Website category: university
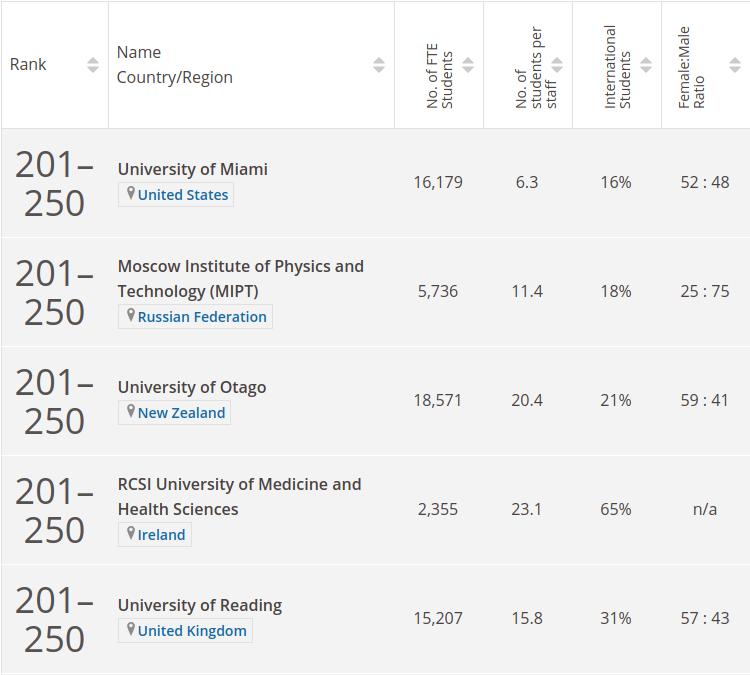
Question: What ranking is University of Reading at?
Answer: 201250

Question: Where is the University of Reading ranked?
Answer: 201250

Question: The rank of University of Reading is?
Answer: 201250

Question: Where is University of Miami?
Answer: United States

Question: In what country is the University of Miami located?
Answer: United States

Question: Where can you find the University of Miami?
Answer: United States

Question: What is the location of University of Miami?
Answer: United States

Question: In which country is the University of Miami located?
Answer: United States

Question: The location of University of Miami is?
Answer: United States

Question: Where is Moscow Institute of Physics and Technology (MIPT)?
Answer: Russian Federation

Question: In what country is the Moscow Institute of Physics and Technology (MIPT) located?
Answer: Russian Federation

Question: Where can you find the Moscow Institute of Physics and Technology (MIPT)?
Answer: Russian Federation

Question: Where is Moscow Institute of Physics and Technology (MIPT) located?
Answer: Russian Federation

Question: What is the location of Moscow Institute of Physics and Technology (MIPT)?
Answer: Russian Federation

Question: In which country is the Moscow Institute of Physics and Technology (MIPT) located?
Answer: Russian Federation

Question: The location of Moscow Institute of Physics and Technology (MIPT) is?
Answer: Russian Federation

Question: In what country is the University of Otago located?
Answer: New Zealand

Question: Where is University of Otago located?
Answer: New Zealand

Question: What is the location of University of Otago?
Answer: New Zealand

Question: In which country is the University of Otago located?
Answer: New Zealand

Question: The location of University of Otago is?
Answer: New Zealand

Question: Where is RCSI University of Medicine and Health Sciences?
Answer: Ireland

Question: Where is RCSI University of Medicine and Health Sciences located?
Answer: Ireland

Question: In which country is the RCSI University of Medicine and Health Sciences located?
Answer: Ireland

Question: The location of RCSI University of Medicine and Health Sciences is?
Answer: Ireland

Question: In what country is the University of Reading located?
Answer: United Kingdom

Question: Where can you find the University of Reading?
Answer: United Kingdom

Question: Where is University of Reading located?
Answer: United Kingdom

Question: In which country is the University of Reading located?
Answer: United Kingdom

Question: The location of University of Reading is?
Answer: United Kingdom

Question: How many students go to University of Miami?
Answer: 16,179

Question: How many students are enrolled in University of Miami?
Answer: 16,179

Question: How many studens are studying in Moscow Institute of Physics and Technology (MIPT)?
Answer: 5,736

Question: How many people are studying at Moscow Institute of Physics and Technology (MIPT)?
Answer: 5,736

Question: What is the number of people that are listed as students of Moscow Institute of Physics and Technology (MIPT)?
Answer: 5,736

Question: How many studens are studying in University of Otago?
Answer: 18,571

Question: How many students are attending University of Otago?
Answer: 18,571

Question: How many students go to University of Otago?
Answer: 18,571

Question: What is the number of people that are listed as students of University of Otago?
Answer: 18,571

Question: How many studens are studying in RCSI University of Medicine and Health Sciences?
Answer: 2,355

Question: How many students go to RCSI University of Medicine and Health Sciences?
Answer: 2,355

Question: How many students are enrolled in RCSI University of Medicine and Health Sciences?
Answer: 2,355

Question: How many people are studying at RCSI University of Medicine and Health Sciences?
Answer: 2,355

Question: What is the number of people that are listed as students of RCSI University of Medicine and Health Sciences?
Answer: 2,355

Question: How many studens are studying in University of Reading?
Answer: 15,207

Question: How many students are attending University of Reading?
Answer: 15,207

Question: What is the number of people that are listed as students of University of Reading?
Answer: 15,207

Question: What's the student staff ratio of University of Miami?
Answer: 6.3

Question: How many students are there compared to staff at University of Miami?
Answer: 6.3

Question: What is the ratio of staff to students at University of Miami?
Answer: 6.3

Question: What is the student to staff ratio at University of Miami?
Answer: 6.3

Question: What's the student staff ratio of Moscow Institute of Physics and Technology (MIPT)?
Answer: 11.4

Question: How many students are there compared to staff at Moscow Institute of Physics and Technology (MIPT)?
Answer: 11.4

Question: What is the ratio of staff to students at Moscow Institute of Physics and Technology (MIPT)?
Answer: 11.4

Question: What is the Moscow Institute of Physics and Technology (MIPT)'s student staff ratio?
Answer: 11.4

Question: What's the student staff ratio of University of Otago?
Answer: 20.4

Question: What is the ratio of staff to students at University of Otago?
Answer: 20.4

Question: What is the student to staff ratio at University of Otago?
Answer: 20.4

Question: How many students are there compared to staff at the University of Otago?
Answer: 20.4

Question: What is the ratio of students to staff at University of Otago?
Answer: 20.4

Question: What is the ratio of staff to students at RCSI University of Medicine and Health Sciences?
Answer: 23.1

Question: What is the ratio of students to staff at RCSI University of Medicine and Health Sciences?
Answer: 23.1

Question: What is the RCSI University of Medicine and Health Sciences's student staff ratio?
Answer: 23.1

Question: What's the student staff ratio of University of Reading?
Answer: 15.8